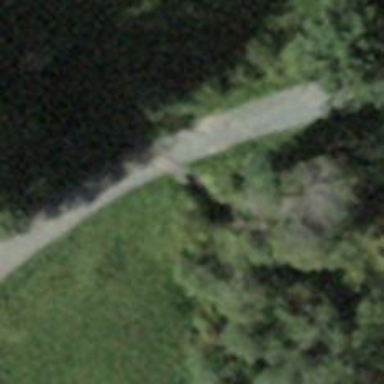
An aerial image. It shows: Culvert tunnel.